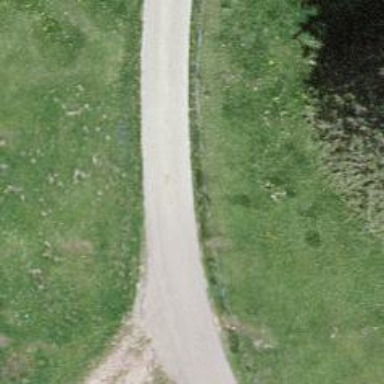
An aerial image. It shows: Paved track road with grade1 track type.